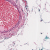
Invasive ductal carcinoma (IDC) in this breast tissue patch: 0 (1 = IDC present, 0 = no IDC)